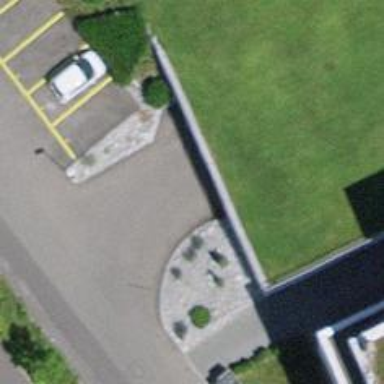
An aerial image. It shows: Parking entrance.